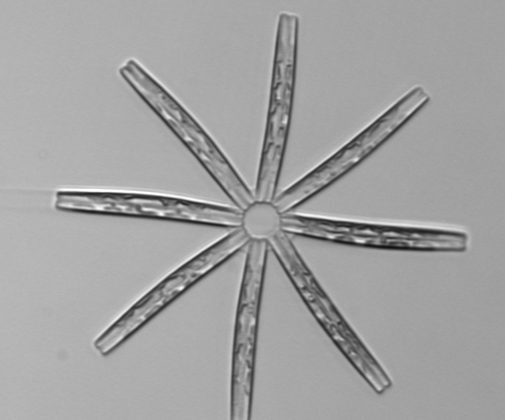
Label: Thalassionema